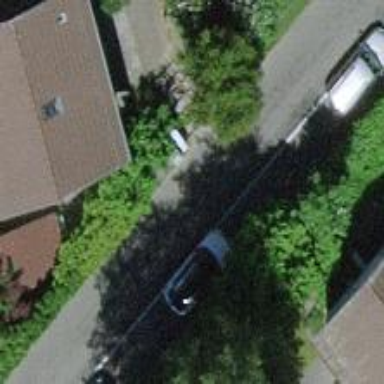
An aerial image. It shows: Asphalt service road.